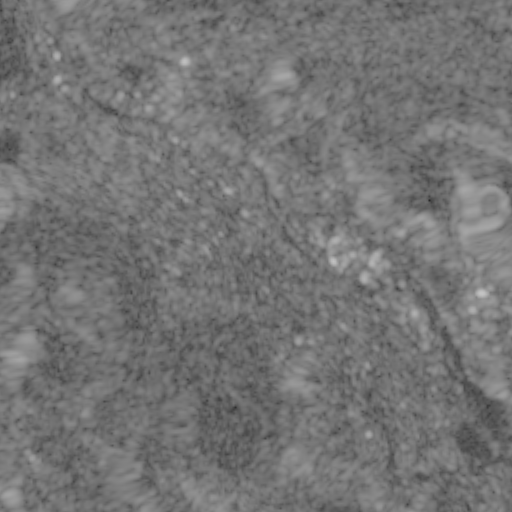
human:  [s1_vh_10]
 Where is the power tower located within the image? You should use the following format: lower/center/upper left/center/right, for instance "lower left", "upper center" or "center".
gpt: The power tower is located in the lower left of the image.
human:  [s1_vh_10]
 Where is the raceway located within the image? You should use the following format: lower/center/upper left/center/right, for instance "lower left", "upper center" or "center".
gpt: The raceway is located in the center right of the image.
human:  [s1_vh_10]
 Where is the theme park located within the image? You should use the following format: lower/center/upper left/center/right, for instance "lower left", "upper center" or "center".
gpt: The theme park is located in the lower right of the image.
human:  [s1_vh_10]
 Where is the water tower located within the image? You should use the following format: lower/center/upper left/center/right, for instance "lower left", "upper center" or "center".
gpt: The water tower is located in the center left of the image.
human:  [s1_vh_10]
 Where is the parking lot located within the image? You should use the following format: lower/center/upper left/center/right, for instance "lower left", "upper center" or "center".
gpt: There is no parking lot in the image.

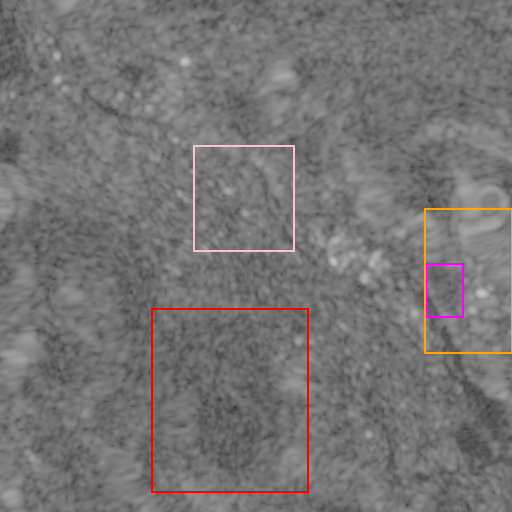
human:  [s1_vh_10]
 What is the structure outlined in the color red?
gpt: The structure outlined in red is a crop field.
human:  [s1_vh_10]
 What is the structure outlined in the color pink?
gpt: The structure outlined in pink is a park.
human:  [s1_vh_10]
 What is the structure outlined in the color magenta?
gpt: The structure outlined in magenta is a parking lot.
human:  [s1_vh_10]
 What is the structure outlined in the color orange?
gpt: The structure outlined in orange is a theme park.
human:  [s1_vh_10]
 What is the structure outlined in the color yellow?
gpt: There is no yellow outline.